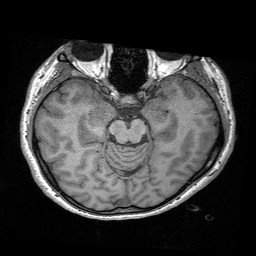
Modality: T1w
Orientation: coronal